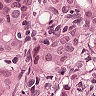
Metastatic tissue present: yes